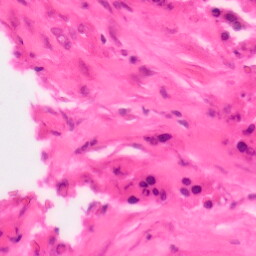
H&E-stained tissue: Colon